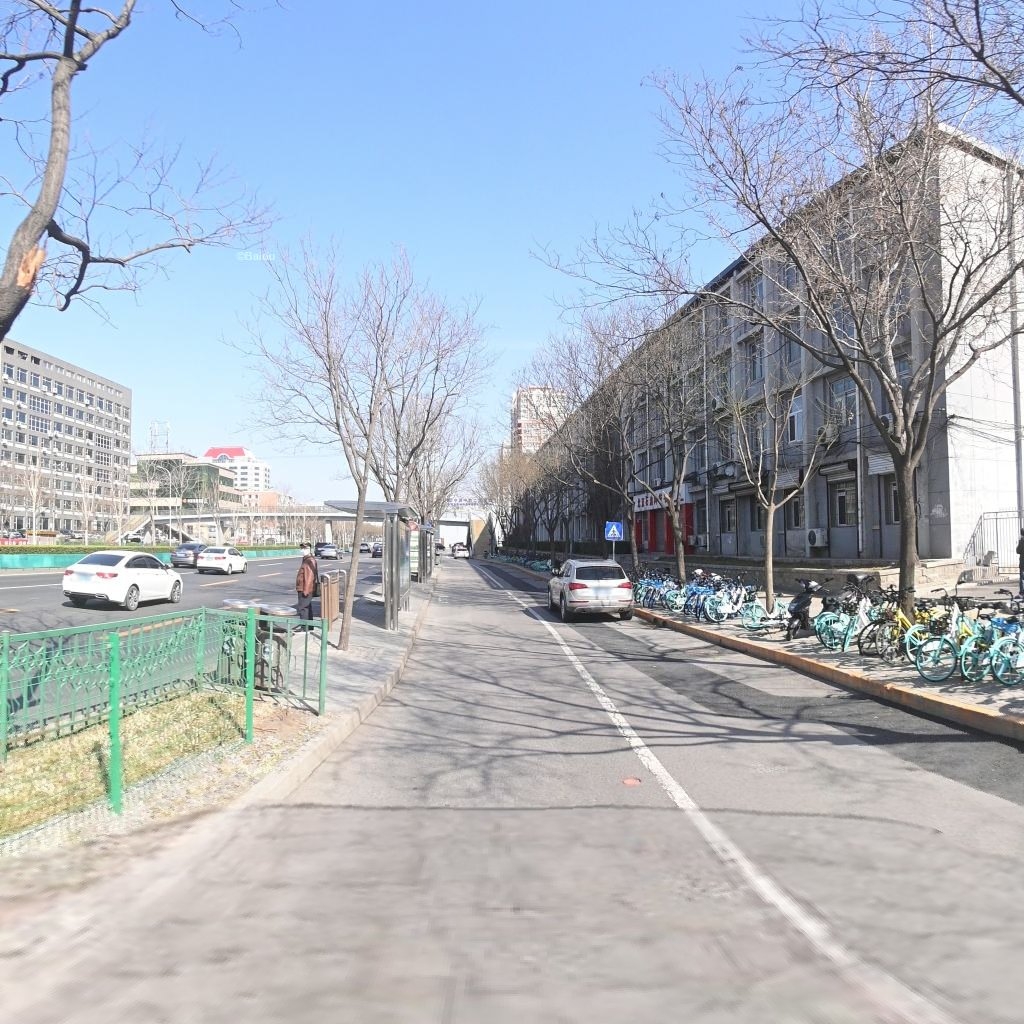
Region: Haidian
Road damage annotations: pothole